Question: >
<URL>
how can I save the fragment? (It is located at the activity) When I rotate the screen, the activity being restarted, fragment is re-created
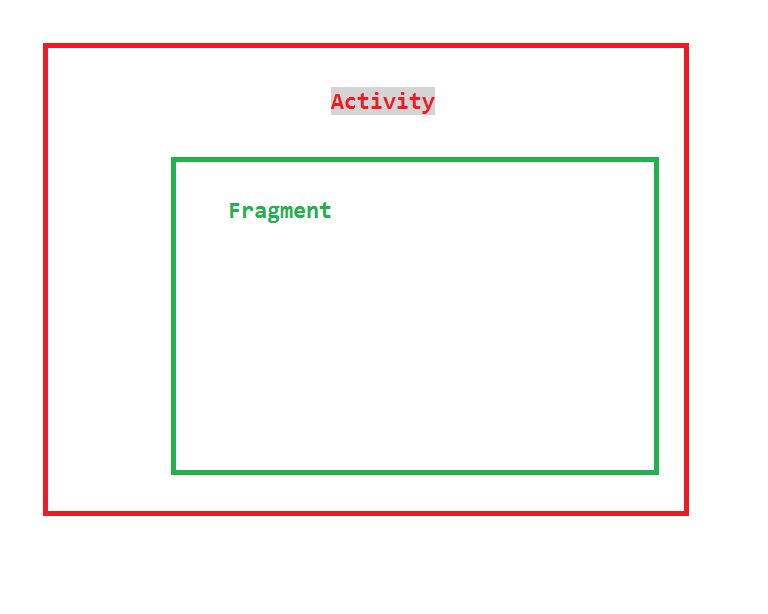
Answer: You need to add to in your AndroidManifest.xml. Per example:
'''
android:configChanges="keyboard|keyboardHidden|orientation|screenLayout|uiMode|screenSize|smallestScreenSize"
'''